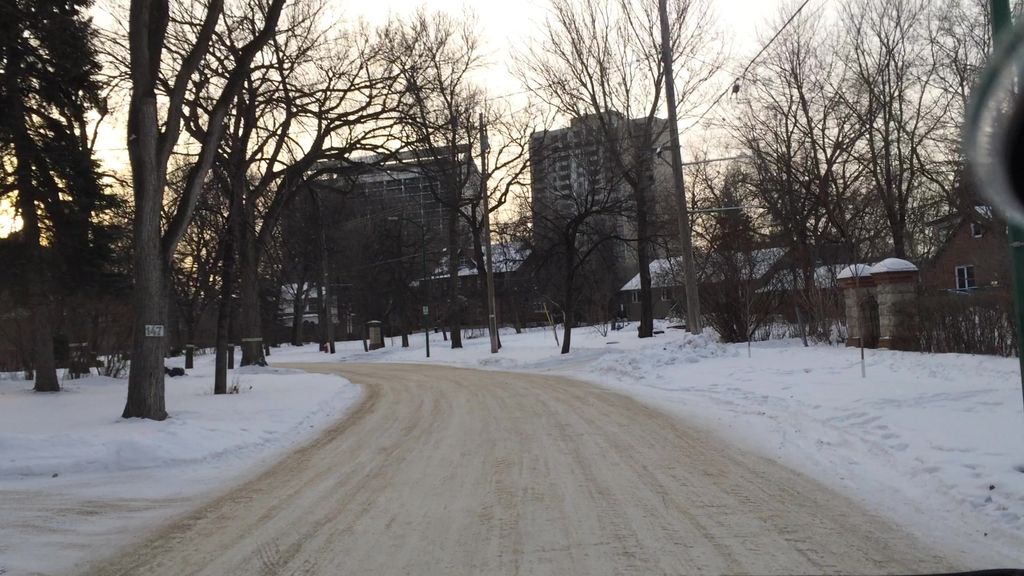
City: winnipeg